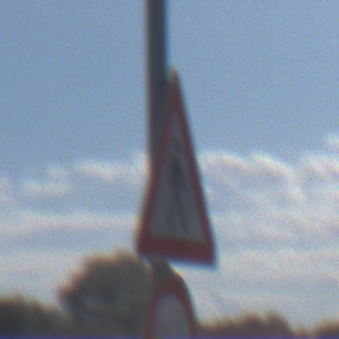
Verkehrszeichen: FussgaengerLinks
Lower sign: VerbotUeberholenEinspurigeFahrzeuge
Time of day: MorningAfternoon
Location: Outdoor (Suburban)
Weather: PartlyCloudy
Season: NotSpecified
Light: Natural